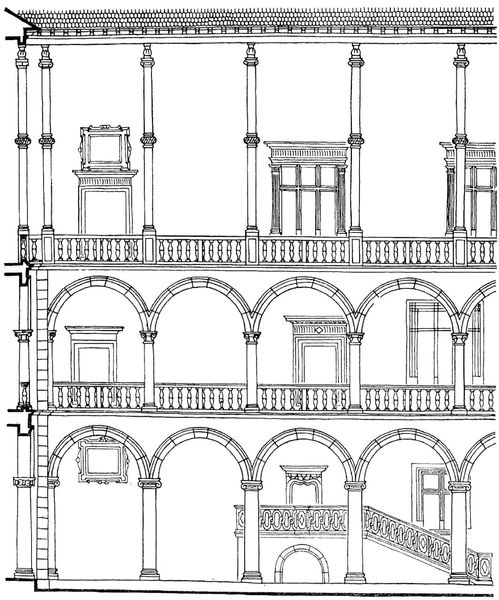
Titel: Kathedrale und Schloss auf dem Wawel
Standort: Krakau (Kraków), Kathedrale auf dem Wawel (EU - PL)
Schlagwörter: fenster, säulen, tür, zeichnung, dach, gebäude, haus, wand, architektur, rahmen, innen, renaissance, stock, balkon, bogen, türen, ziegel, hof, rundbogen, treppe, seitenansicht, geländer, galerie, bögen, tusche, palazzo, stockwerk, balustrade, arkaden, kapitelle, kapitell, etagen, plan, volute, basis, gebälk, säulengang, aufriss, basen, pedestal, arkadenhof, wawel